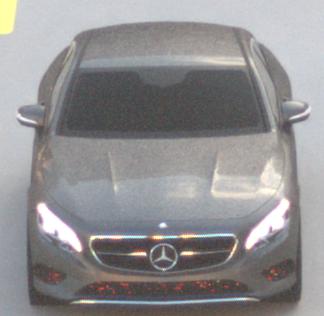
Make: Mercedes-Benz
Model: S 400 Coupé
Detailed model: S-Class (217) Coupé
Model produced from: 2015/10
Model produced until: 2017/09
Doors: 2
Color: gray
Road condition: dry road
Daytime: sunrise or sunset
Contrast: low contrast